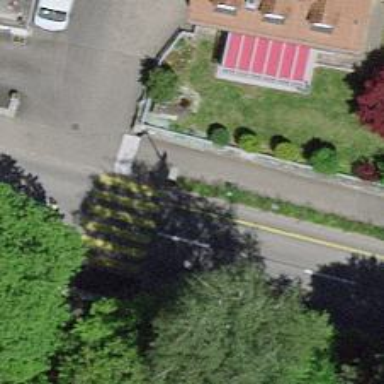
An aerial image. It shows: Unmarked pedestrian crossing with zebra markings.